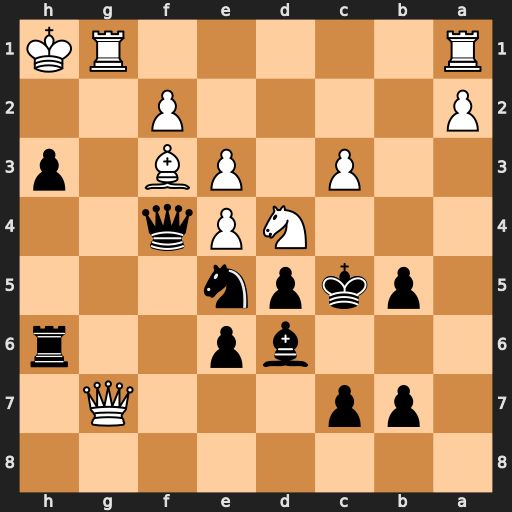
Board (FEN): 8/1pp3Q1/3bp2r/1pkpn3/3NPq2/2P1PB1p/P4P2/R5RK
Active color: b
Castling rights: -
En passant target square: -
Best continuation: Qh2+ Kxh2 Ng4+ Kh1 Nxf2#